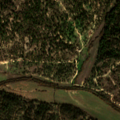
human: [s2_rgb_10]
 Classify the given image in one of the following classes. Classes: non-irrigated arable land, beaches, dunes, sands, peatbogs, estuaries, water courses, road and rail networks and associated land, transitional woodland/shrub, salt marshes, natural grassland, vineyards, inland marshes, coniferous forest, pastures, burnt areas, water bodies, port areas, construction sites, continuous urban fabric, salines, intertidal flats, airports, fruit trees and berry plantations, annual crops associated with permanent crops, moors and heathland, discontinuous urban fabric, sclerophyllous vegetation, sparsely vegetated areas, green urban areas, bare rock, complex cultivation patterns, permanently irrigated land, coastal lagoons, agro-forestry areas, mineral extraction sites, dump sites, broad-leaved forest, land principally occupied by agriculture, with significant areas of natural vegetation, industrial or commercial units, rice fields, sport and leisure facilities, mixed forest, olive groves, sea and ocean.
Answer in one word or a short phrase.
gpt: non-irrigated arable land, broad-leaved forest, mixed forest